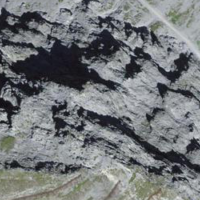
EUNIS habitat code: 48
Species observed at this site:
Asplenium viride